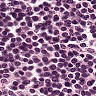
Metastatic tissue present: no